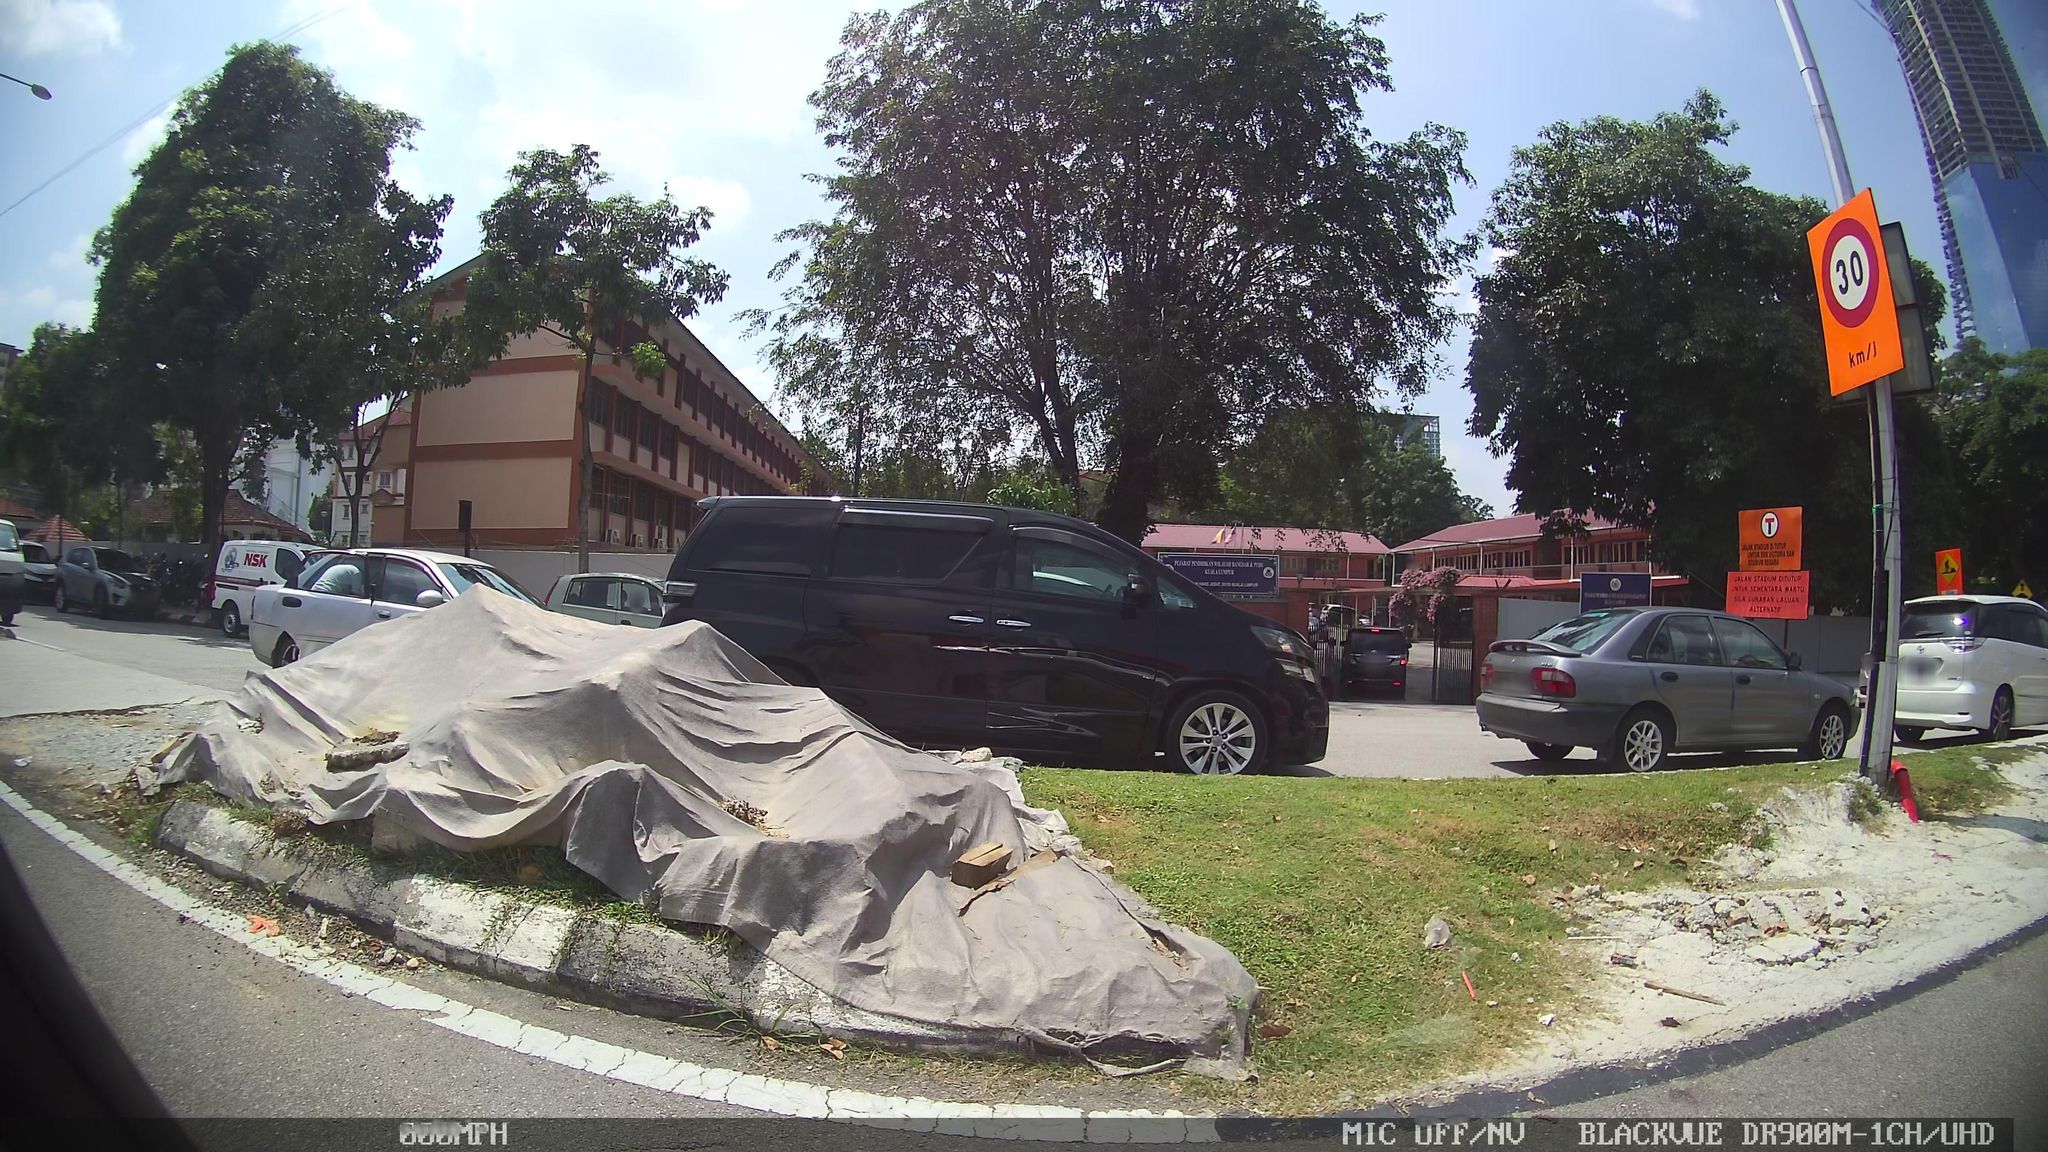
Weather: clear
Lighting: day
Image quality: good
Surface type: driving surface
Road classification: service
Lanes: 2
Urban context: urban centre
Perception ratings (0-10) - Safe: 1.19, Lively: 5.37, Beautiful: 3.59, Boring: 1.68, Depressing: 8.22, Wealthy: 4.27